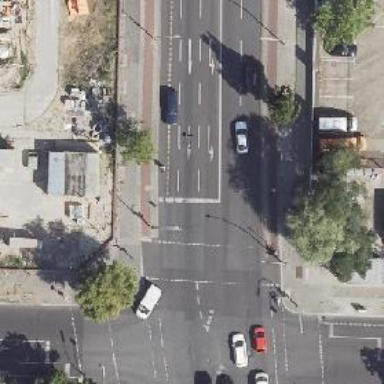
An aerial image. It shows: Secondary road with asphalt surface and separate cycle track.